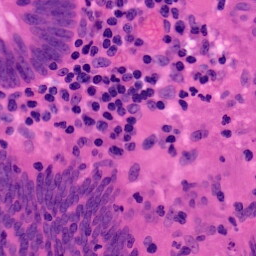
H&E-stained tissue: Colon